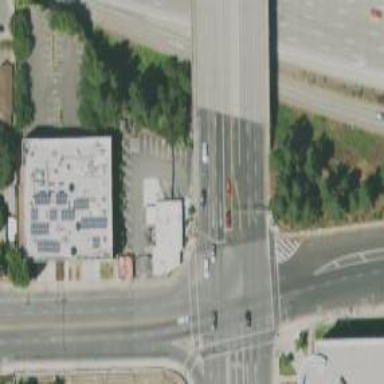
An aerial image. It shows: Solid stop line on the road marking.